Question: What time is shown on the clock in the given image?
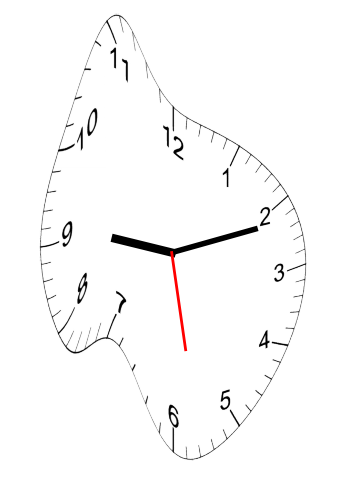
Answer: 09:11:28